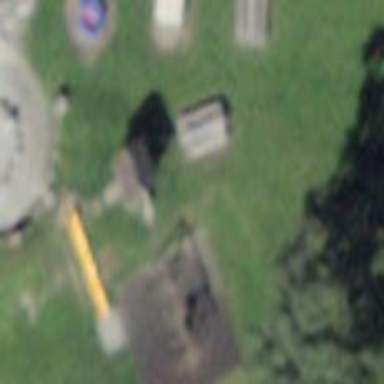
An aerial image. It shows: Playground area for leisure activities on the land.